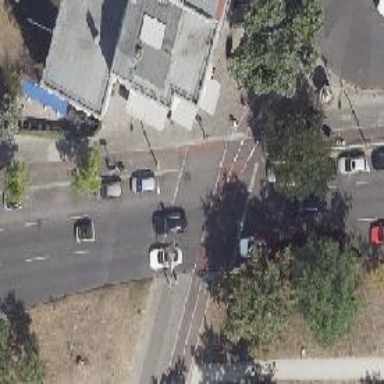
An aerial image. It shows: Road crossing with traffic signals.